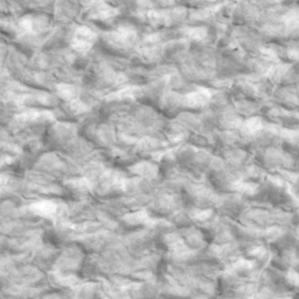
Label: non_frost